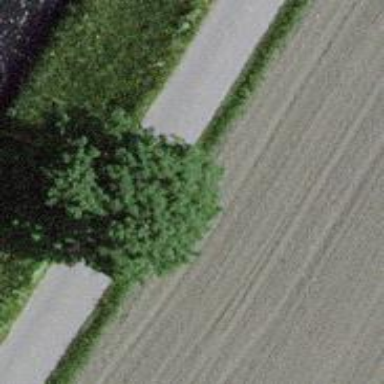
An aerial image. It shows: Unclassified road with asphalt surface. The track type is grade 1.